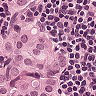
Metastatic tissue present: yes